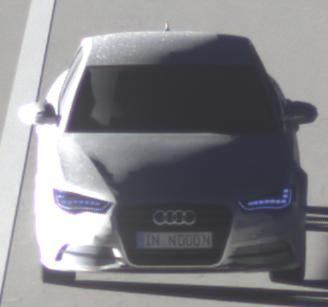
Make: Audi
Model: A6 2.0 TFSI
Detailed model: A6 (C7) Limousine
Model produced from: 2011/10
Model produced until: 2014/09
Doors: 4
Color: white
Road condition: dry road
Daytime: sunrise or sunset
Contrast: high contrast